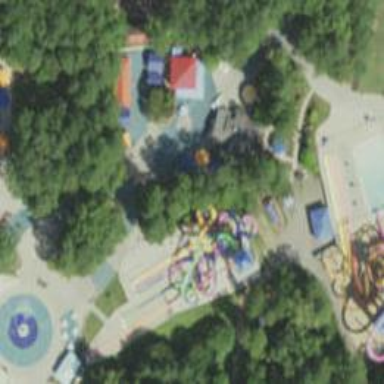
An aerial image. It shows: Water slide attraction.